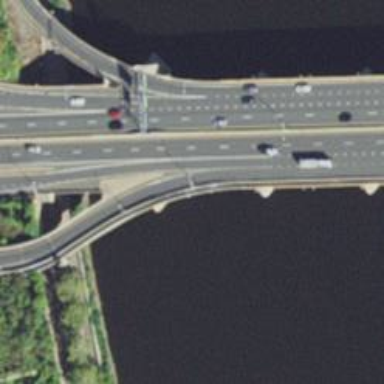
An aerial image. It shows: Bridge on motorway link.